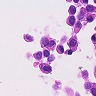
Metastatic tissue present: yes